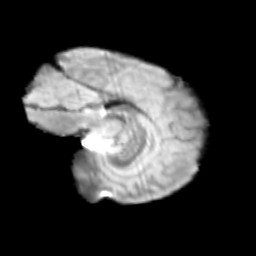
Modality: T2w
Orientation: sagittal
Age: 13
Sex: female
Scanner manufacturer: siemens
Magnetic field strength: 3 T
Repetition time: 3.8 s
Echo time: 0.07 s